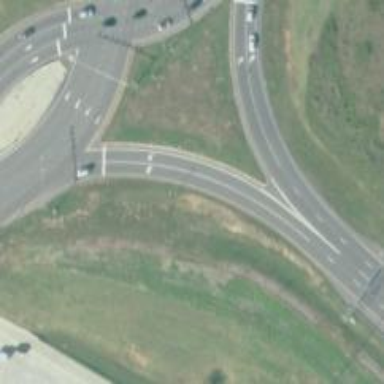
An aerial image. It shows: Motorway link with asphalt surface leading to diverging diamond interchange (DDI).